Question: Can you help me to build the hover effect, like on screenshot, with css only? Or, with css+jquery.
Thanks
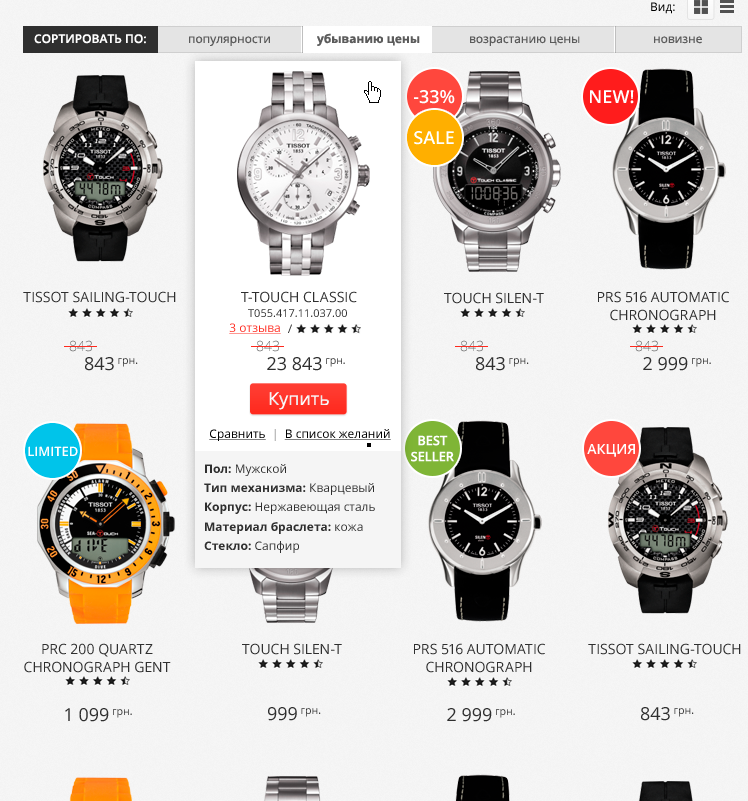
Answer: 1 make description visible
2 position it
3 profit
example from worked site
css:
'''
.m-gallery-product-item .hover-wrap {
display: none;
height: 0;
}
.m-gallery-product-item .item-main:hover .hover-wrap {
display: block;
position: relative;
z-index: 3;
}
'''
html:
'''
<div class="m-gallery-product-item">
<div class="item-main">...
<div class="item-img">,</div>
<div class="item-info">,</div>
<div class="hover-wrap">
<div class="hover-main">
<div class="tags"> ,,,,,,,,, </div>
</div>
</div>
</div>
</div>
'''
see worked example on ebay.com alibaba.com, many big and popular sell sites used that tick for a long time, just copy-paste it to your code!